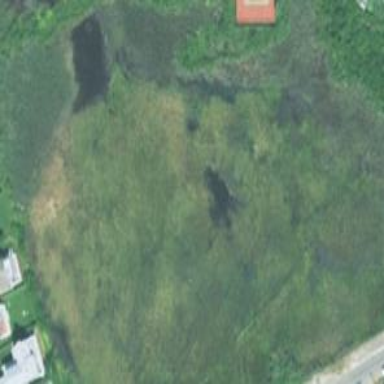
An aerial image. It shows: Marshy wetland area.